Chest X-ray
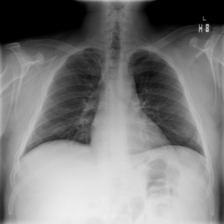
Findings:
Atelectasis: negative
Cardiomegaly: negative
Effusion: negative
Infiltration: negative
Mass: negative
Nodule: negative
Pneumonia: negative
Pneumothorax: negative
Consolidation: negative
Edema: negative
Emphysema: negative
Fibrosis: negative
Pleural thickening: negative
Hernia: negative